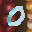
Label: 0